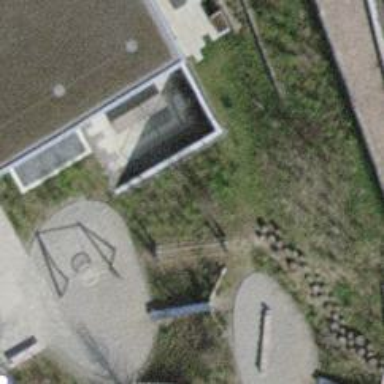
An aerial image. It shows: Playground.